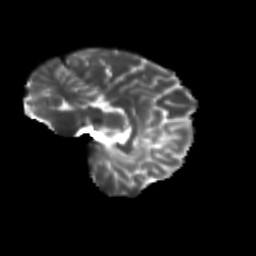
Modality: T2w
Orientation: sagittal
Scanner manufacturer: siemens
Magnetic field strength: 3 T
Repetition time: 9.2 s
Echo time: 0.084 s